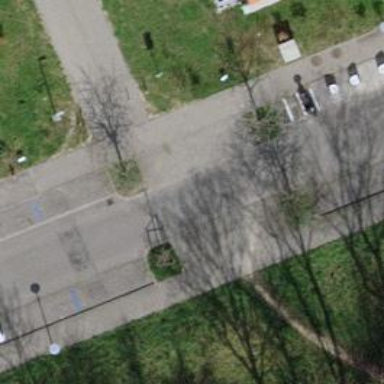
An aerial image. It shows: Pedestrian road.